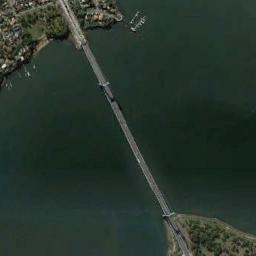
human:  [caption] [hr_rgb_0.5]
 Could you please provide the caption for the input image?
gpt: There is a bridge over the river with some buildings and trees beside .

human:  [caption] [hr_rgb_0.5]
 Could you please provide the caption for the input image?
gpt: A bridge built on a dark blue river and some green plants on both sides of the river .

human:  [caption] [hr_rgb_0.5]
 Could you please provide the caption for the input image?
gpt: A slender, Straight bridge connecting the land on both sides of the turquoise river .

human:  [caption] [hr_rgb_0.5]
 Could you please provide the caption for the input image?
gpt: There are two parallel bridges, And the color of the water is dark green .

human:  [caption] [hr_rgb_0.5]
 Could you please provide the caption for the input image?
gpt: Many trees are at both ends of the bridge .